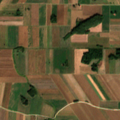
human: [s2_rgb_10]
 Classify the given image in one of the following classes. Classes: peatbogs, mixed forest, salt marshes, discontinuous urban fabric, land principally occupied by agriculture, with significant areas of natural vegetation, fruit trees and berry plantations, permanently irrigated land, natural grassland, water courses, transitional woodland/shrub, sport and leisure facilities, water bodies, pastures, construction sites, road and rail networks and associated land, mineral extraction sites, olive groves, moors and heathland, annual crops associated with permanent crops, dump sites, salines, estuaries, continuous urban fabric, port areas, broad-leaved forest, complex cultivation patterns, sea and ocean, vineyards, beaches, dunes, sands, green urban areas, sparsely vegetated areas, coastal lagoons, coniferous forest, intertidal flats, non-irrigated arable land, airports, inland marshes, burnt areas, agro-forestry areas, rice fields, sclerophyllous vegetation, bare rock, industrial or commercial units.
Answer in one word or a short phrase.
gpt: non-irrigated arable land, land principally occupied by agriculture, with significant areas of natural vegetation